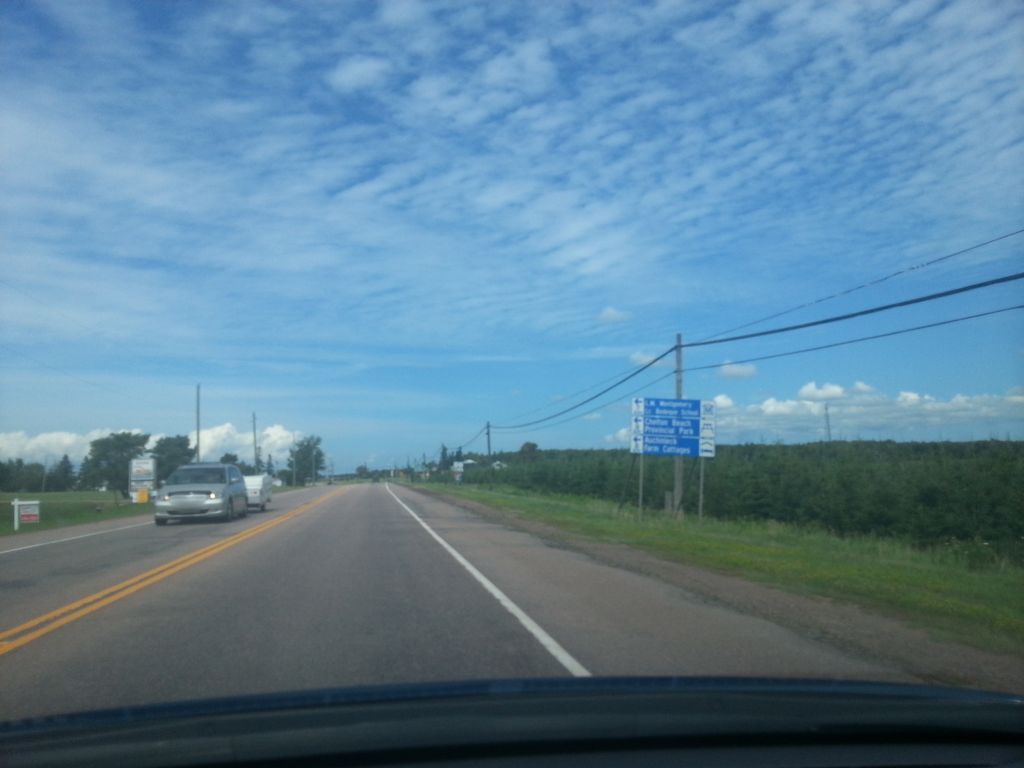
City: charlottetown